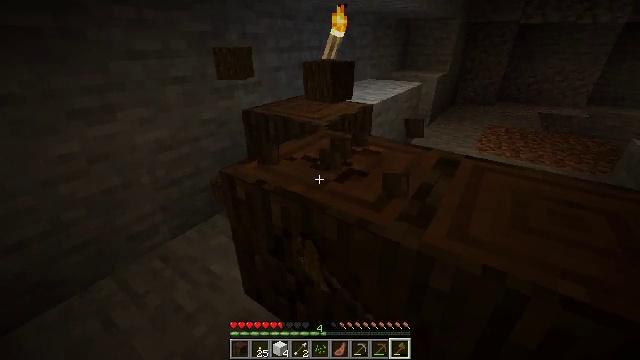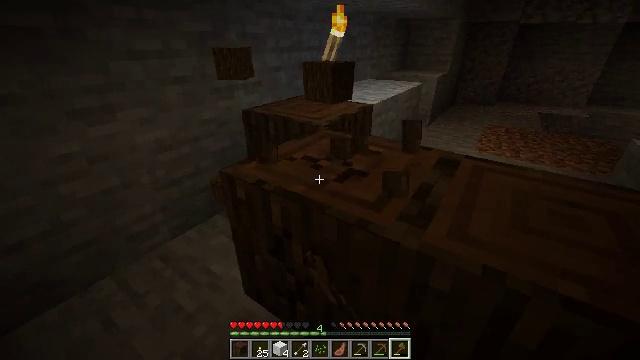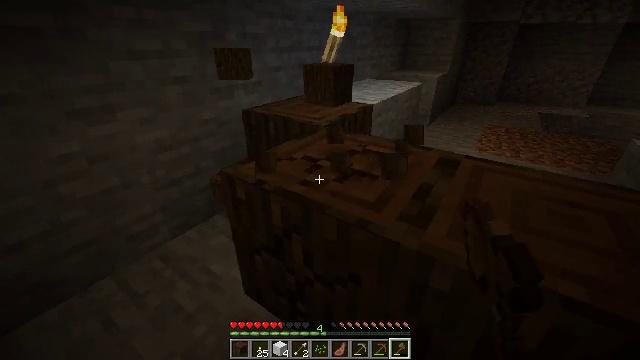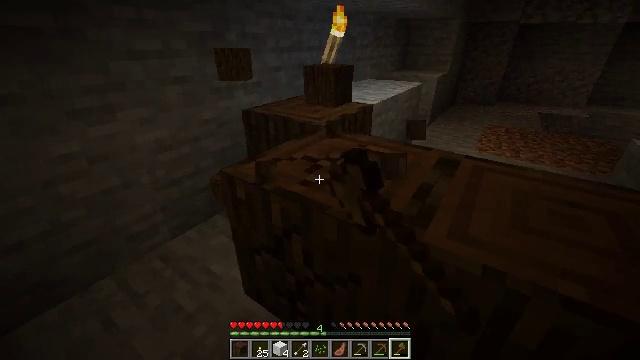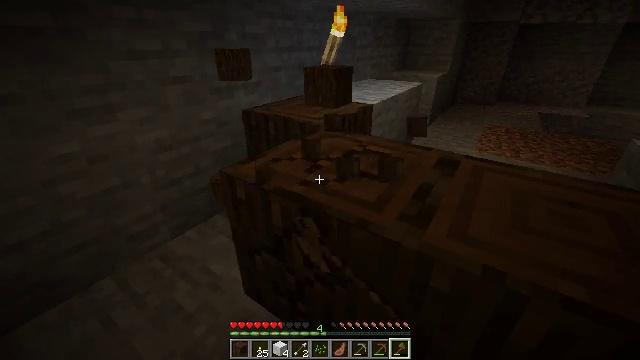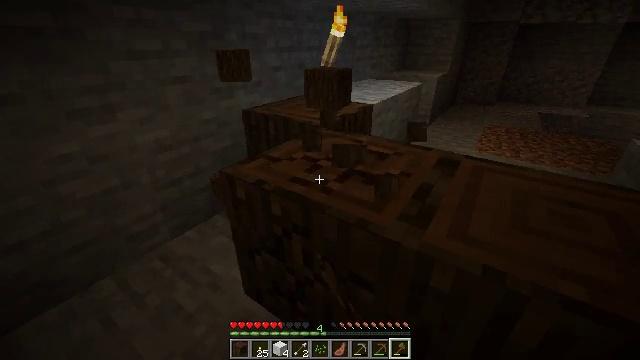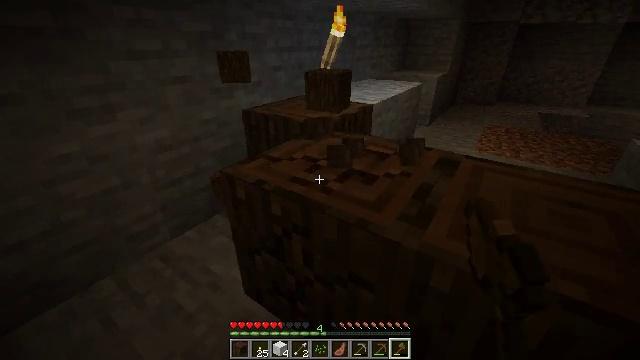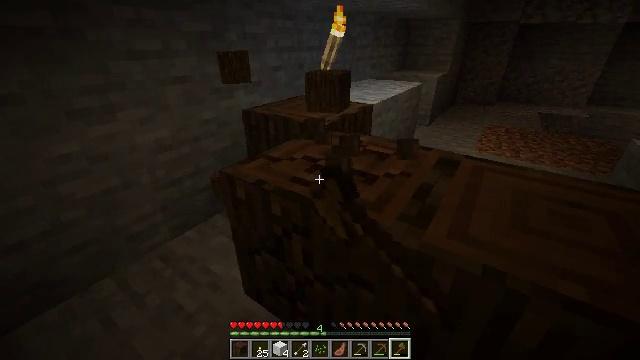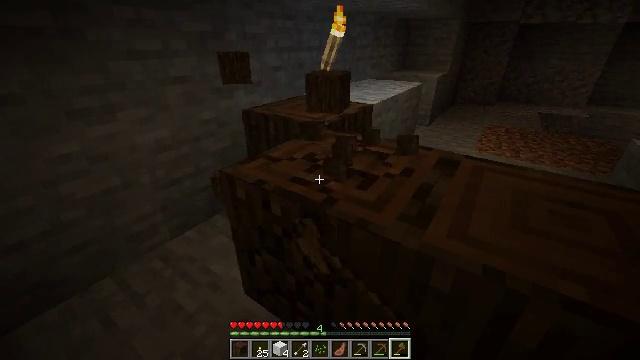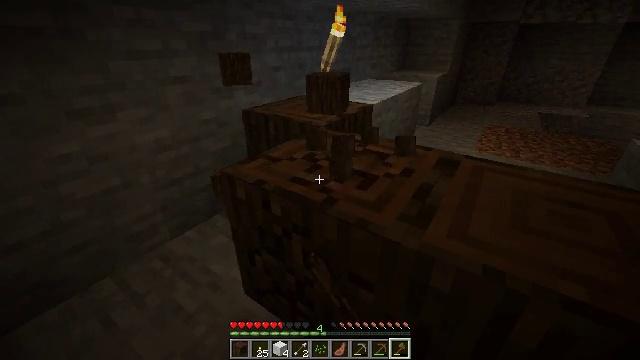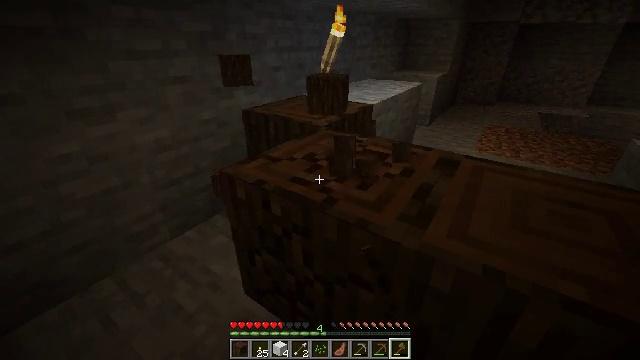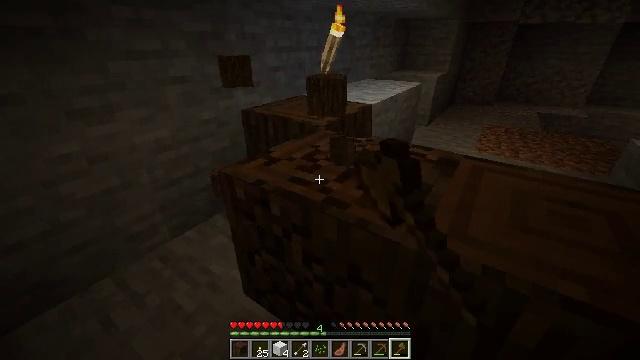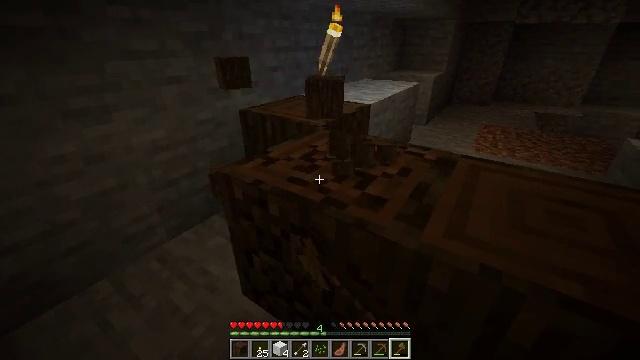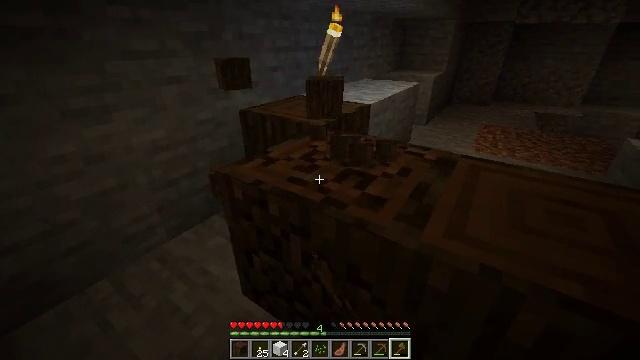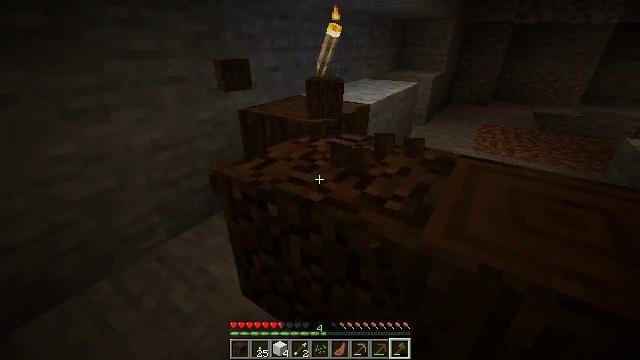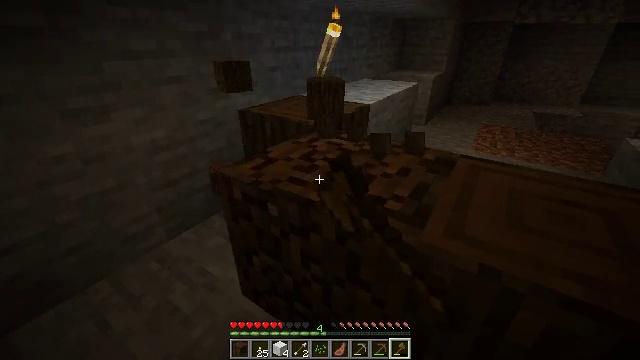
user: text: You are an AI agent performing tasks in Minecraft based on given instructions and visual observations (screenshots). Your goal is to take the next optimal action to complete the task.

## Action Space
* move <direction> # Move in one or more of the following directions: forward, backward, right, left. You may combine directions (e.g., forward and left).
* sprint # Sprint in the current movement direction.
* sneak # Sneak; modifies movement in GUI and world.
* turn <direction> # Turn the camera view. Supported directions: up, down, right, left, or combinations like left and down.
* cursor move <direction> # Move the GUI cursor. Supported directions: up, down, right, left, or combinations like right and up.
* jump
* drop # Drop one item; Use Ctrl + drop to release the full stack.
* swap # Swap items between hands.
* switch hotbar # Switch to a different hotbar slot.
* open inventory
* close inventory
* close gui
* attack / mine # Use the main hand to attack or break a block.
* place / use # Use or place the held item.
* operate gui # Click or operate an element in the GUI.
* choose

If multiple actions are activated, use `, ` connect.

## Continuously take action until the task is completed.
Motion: motion action
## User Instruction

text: Harvest dark oak log for resources.
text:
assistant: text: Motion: attack / mine
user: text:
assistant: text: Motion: attack / mine
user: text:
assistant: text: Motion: attack / mine
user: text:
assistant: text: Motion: attack / mine
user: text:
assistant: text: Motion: attack / mine
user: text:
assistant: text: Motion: attack / mine
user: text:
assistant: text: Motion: attack / mine
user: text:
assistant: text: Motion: attack / mine
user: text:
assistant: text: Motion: attack / mine
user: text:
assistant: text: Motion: attack / mine
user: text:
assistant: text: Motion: attack / mine
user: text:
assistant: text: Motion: attack / mine
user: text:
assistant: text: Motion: attack / mine
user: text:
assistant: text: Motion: attack / mine
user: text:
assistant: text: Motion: attack / mine
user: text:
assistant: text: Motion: attack / mine
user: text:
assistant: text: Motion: attack / mine
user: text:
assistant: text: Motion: attack / mine
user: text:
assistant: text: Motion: turn right, attack / mine
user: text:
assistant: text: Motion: turn right, attack / mine
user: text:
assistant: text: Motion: turn right, attack / mine
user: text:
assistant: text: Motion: attack / mine
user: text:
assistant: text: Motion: attack / mine
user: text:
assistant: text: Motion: attack / mine
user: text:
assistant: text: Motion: turn right and down, attack / mine
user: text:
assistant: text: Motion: turn right and down, attack / mine
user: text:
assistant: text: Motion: turn right and down, attack / mine
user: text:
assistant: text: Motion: attack / mine
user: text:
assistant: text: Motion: attack / mine
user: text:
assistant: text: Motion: attack / mine